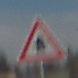
Verkehrszeichen: Vorfahrt
Umgebung: Outdoor, Nature
Tageszeit: MorningAfternoon
Wetter: Clear
Licht: Natural
Jahreszeit: NotSpecified
Kontrast: HighContrast